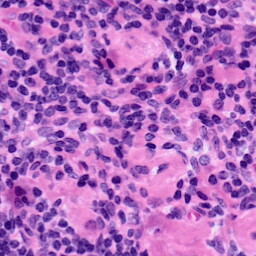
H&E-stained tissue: LymphNode